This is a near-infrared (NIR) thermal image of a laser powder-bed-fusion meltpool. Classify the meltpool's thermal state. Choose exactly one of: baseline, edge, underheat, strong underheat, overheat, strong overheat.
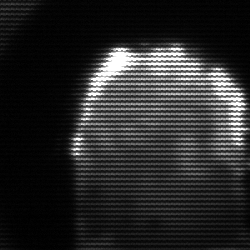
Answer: baseline